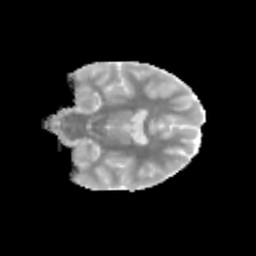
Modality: MD
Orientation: coronal
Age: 11
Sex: male
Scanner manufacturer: siemens
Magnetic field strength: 3 T
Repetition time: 3.8 s
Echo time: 0.07 s